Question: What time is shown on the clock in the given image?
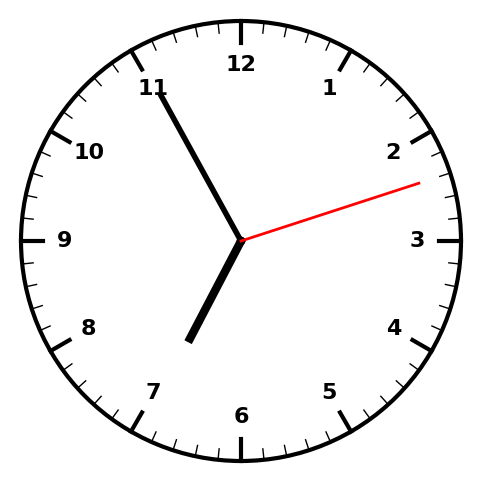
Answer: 06:55:12